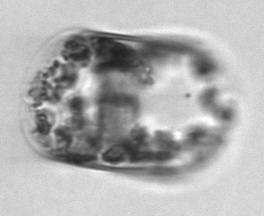
Label: Guinardia_flaccida